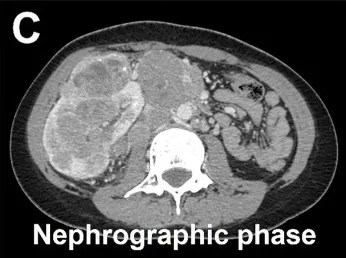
Computed tomography (CT) images of Xp11.2 RCC. (B-D) The CT attenuation values of corticomedullary phase, nephrographic phase, and delayed phases were 83 HU, 82 HU, and 75 HU, respectively. The solid component of the mass displayed heterogeneous marked enhancement, with areas of hypodense necrosis observed within. Several fused lymph nodes were identified in the medial right kidney and retroperitoneum, showing the same density and enhancement pattern as the right intrarenal lesion.
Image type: radiology (ct)